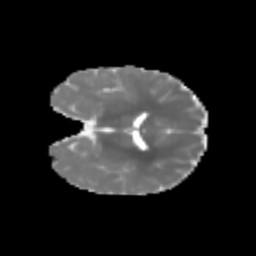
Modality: MD
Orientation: coronal
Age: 6
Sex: male
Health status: healthy